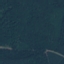
Land use / land cover: Forest